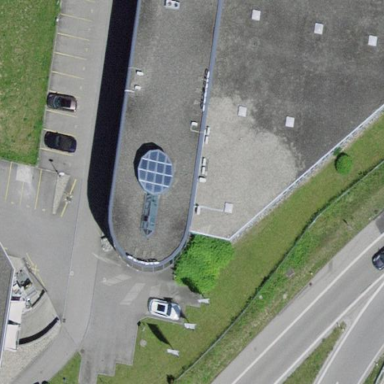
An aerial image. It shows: Flat-roofed building.